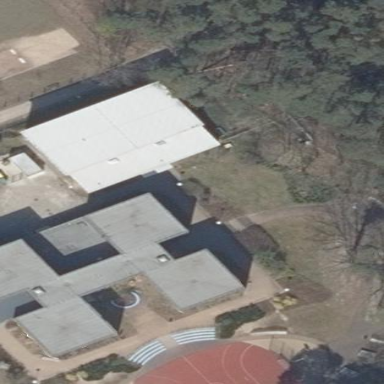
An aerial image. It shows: School building.